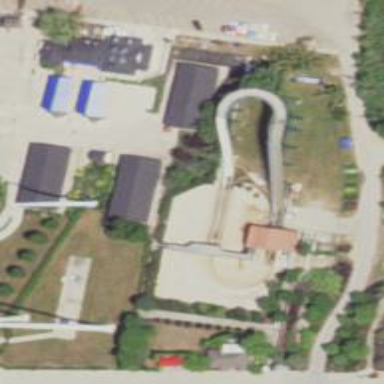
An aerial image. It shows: Tourism attraction surrounded by fence. The attraction is sky coaster.